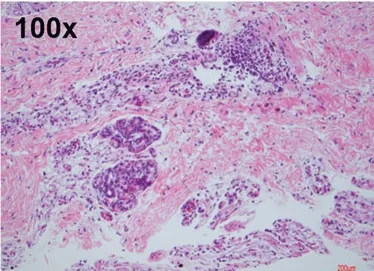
Clinical and Representative Histologic Findings. Infant at approximately 1 week of age. (C, D) Hematoxylin-eosin stains showing mixed dermal inflammation with numerous eosinophils. Skin, left leg biopsy. Step level sections with unremarkable dermis. Papillary dermal edema and a dense perivascular, periadnexal and interstitial infiltrate of lymphocytes and numerous eosinophils. No vasculitis.
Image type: pathology (h&e)